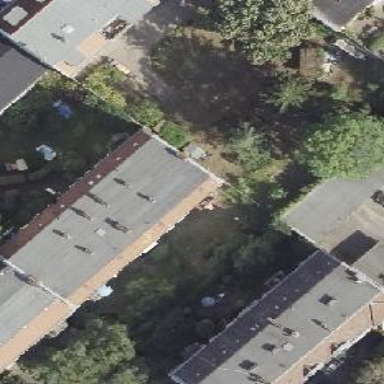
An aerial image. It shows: Building consisting of apartments with double saltbox roof shape.